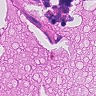
Metastatic tissue present: no